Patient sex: M
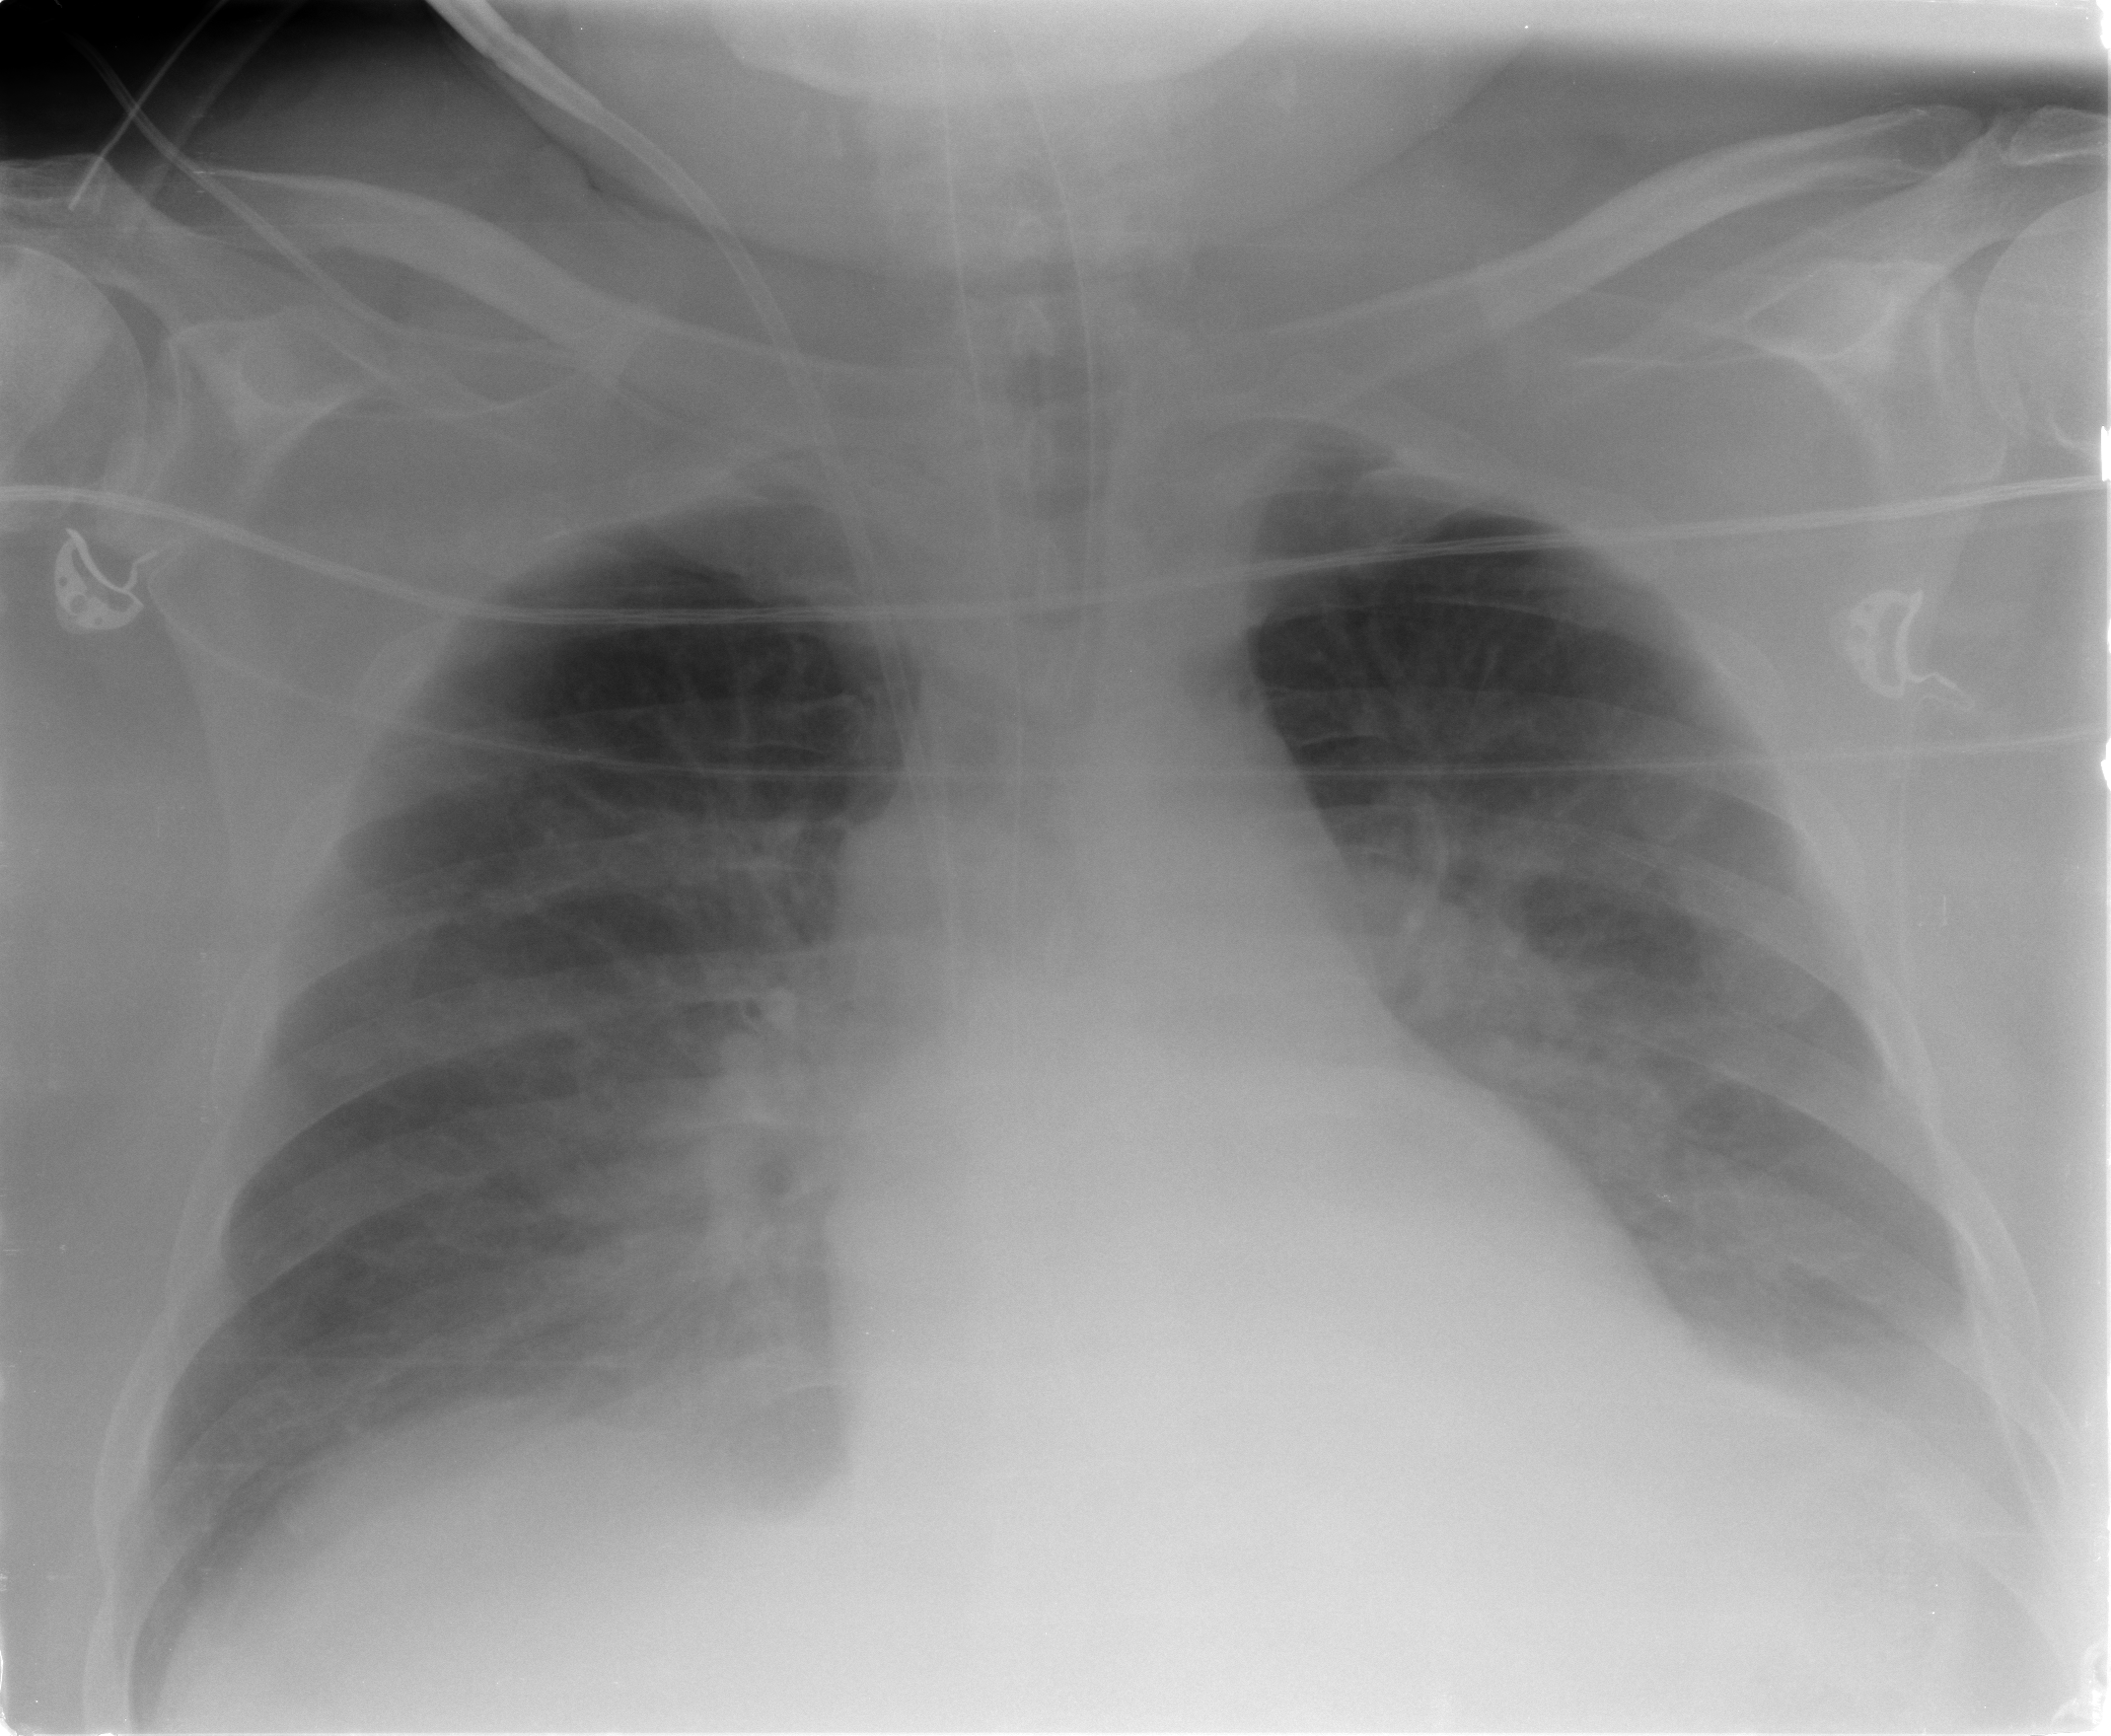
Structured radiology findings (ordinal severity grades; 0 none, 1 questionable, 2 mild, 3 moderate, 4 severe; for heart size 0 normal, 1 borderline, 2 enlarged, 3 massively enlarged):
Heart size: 0
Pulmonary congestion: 3
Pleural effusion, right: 0
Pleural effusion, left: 2
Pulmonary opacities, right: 2
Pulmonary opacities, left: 2
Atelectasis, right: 2
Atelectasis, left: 2